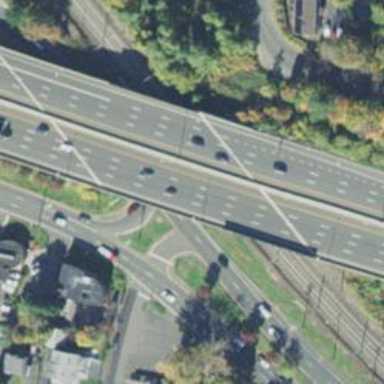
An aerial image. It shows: Primary link highway.